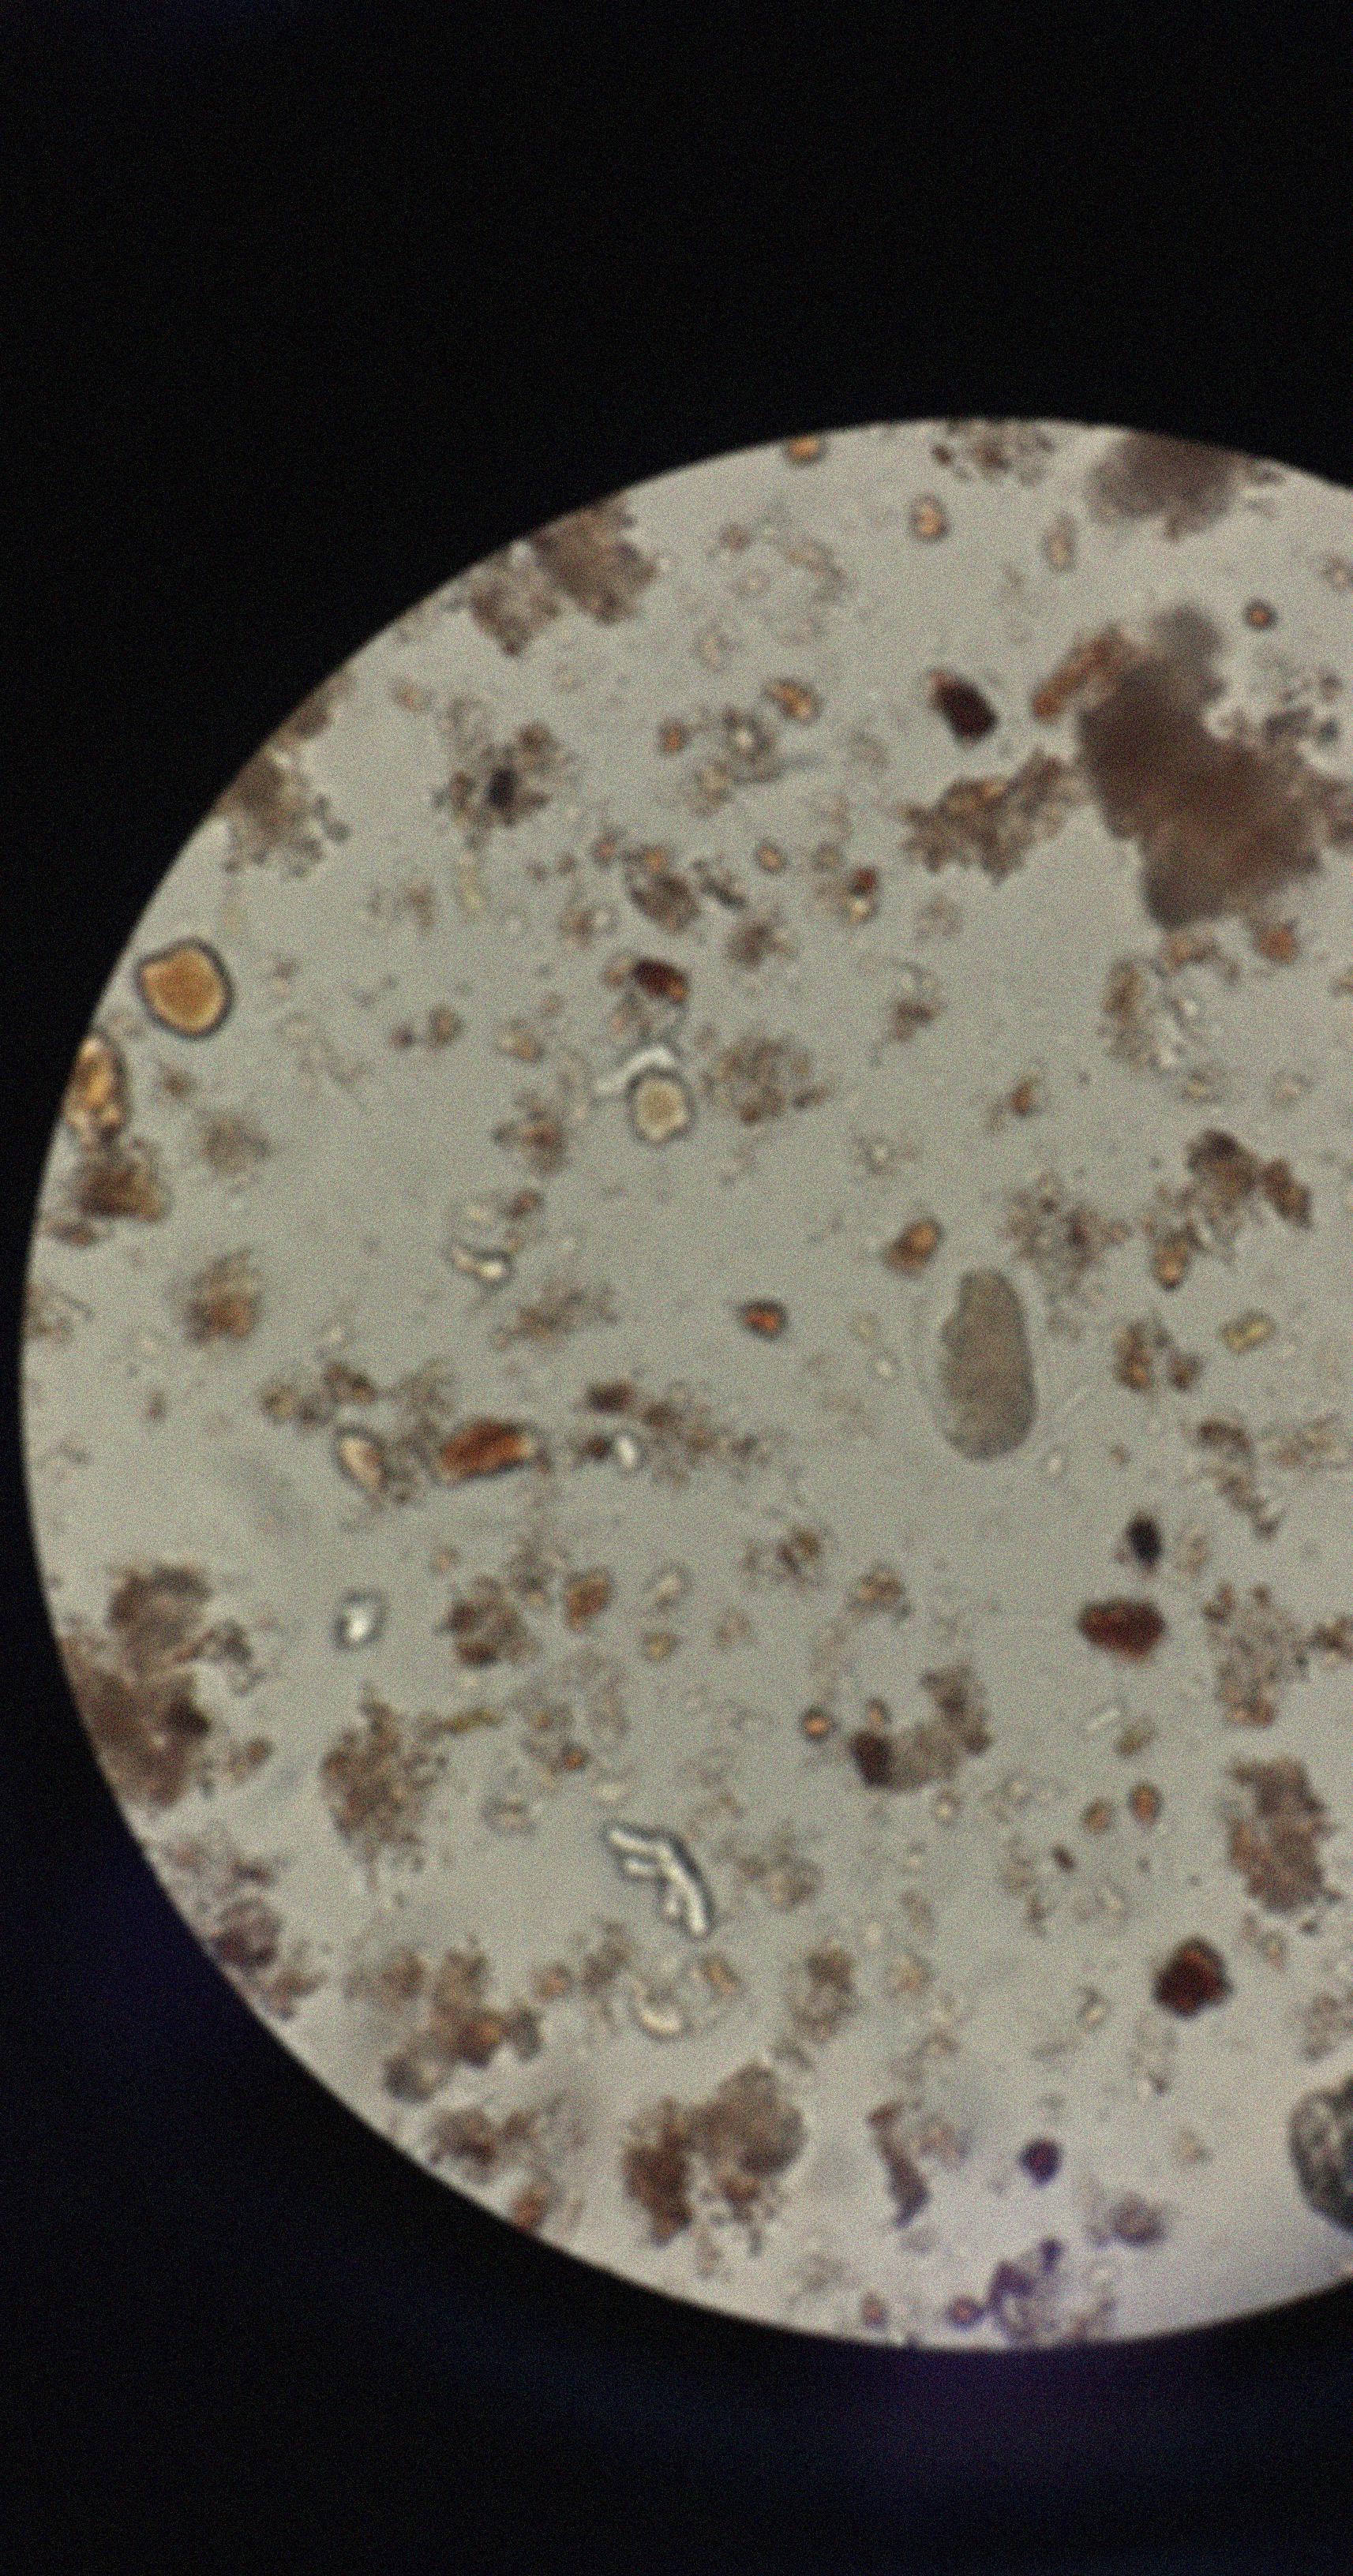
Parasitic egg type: Hookworm egg